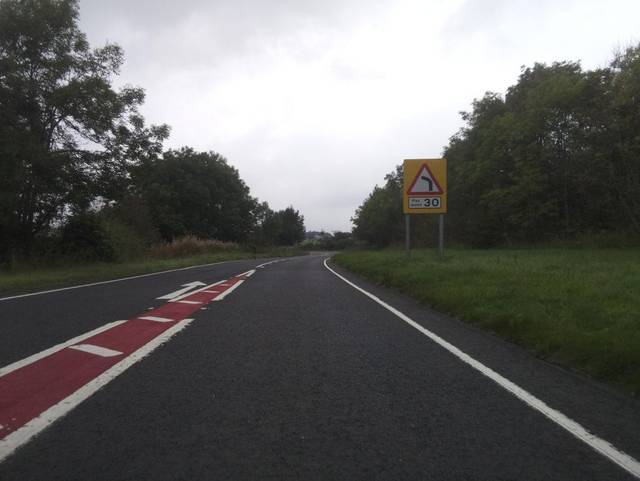
Region: United Kingdom
Coordinates: 55.157, -2.012